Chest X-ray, PA view. Patient: 42 years old, sex F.
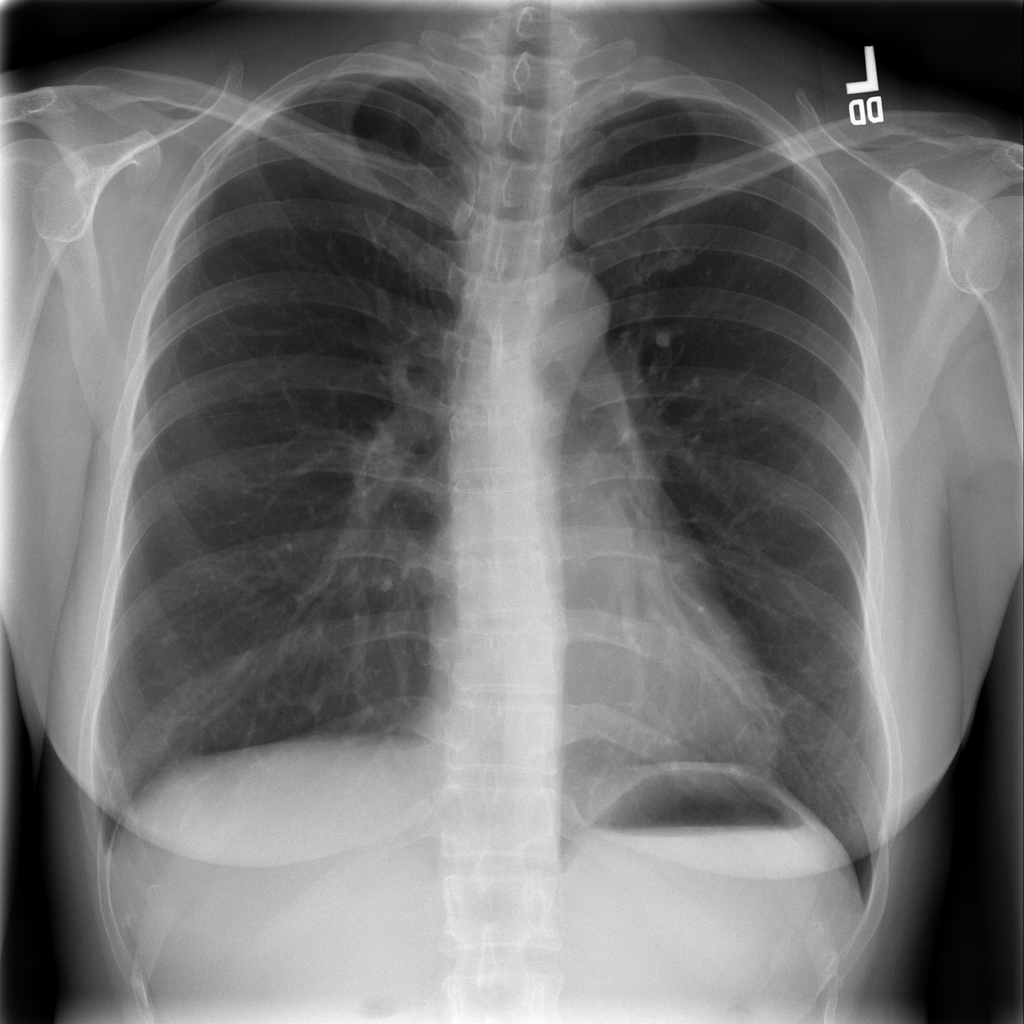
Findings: No Finding